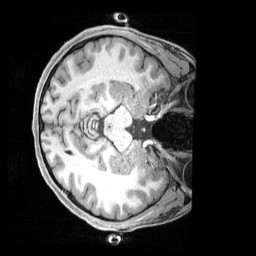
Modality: T1w
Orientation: axial
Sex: female
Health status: ill
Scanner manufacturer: siemens
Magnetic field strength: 3 T
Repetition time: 2.4 s
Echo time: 0.00201 s